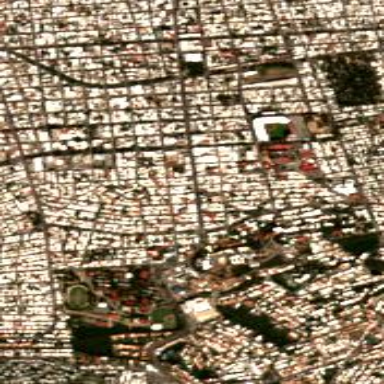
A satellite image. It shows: Residential area within quarter.